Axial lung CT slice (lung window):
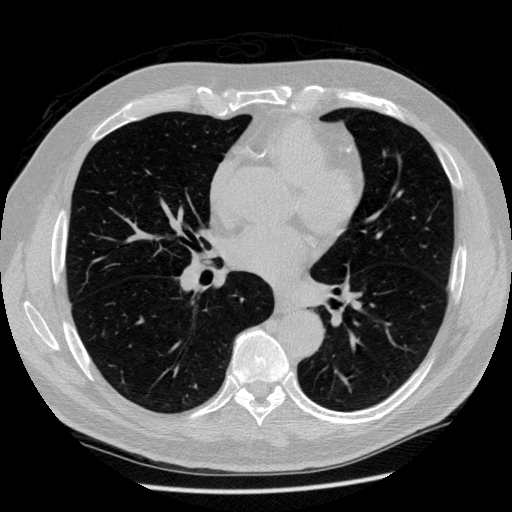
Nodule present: no